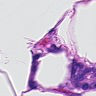
Metastatic tissue present: yes